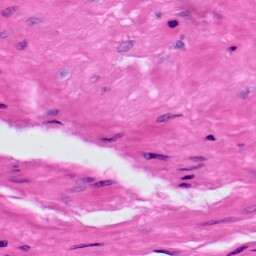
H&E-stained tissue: Prostate